Question: ![enter image description here][1]I want to make a horizontal line after my text.
Instead of hiding the content that goes out of the div (#line), it doesn't display it at all.
The #line div has to be bigger than the '#textline' div because I don't know the size of the text div.
Edit: Here is the Jfiddle <URL>
Put #line {width: 100;} to see what I want to accomplish.
Edit: (what I want to acheve, the title changes):

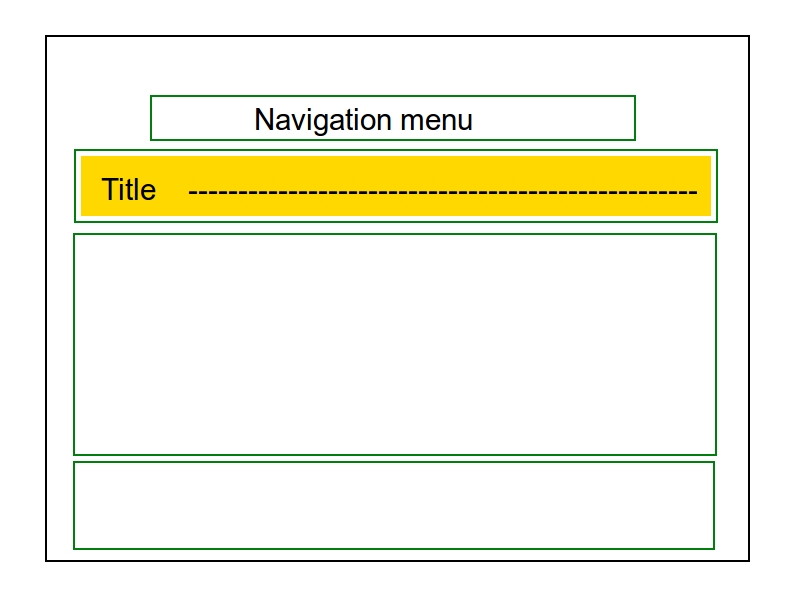
Answer: Hi I have made some small changes to your code
'''
#textline{
position: relative;
width: 400px;
height: 36px;
margin-left: 20px;
overflow: hidden;
}
#text{
position: absolute;
color: green;
height: 36px;
background:white;
padding-right:10px;
}
#line{
position: absolute;
height: 10px;
width: 80%;
border-bottom: 1px solid green;
}
'''
And the HTML like this
'''
<div id="textline">
<div id="line"></div>
<div id="text">Text</div>
</div>
'''
So in this case you will have one div over the other, the line will cover all it's container, and the text will hide some part of this line.